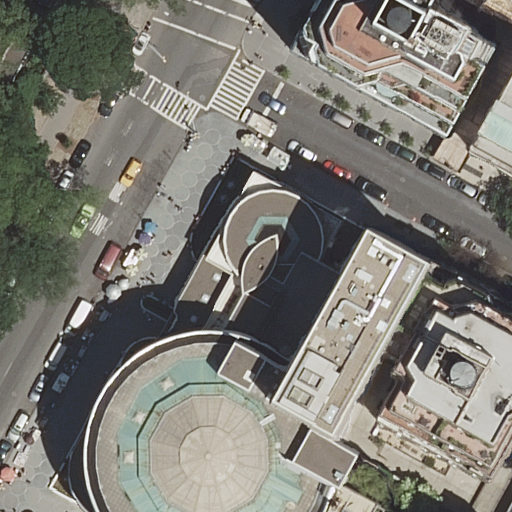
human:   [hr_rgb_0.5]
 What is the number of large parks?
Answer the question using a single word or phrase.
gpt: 1

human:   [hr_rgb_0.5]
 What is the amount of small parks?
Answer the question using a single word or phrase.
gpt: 0

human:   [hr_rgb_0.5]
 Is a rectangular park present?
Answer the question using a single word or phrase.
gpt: yes

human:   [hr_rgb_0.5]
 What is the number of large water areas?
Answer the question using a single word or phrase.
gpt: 0

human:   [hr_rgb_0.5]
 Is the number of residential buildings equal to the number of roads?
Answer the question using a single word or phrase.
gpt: no

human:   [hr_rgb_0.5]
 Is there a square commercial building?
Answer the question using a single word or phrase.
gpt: no

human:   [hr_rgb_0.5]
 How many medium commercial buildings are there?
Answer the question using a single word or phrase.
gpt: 0

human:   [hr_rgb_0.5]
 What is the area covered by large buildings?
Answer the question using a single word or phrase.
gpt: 2350m2

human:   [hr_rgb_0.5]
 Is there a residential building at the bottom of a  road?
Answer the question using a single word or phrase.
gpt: yes

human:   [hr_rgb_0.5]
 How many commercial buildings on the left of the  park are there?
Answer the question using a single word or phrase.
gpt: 0

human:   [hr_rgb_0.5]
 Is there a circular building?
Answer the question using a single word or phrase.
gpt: no

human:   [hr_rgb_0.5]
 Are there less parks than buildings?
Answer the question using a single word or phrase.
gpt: yes

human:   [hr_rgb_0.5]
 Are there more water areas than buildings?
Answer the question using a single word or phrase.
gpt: no

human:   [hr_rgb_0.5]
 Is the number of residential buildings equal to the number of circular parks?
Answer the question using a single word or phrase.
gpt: no

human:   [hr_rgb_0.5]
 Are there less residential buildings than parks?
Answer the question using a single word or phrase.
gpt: no

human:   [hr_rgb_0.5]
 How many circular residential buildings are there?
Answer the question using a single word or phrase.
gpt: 0

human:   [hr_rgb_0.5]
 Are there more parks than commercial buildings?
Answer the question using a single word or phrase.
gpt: yes

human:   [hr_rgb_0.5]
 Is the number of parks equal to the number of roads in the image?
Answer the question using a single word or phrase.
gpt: no

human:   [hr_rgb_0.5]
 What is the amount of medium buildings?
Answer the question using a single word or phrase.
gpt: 2

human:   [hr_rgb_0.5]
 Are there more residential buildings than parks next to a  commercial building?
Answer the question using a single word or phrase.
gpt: yes

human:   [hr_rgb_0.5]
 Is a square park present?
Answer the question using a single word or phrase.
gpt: no

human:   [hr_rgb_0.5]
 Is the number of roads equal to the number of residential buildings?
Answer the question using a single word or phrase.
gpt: no

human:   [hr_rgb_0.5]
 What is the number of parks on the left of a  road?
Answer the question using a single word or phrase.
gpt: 1

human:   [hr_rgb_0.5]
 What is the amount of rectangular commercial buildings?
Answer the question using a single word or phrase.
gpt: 0

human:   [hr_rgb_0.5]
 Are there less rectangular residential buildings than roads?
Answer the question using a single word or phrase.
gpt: yes

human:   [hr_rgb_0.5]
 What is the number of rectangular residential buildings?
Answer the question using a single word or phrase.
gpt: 2

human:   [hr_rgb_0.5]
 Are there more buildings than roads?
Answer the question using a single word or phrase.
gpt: no

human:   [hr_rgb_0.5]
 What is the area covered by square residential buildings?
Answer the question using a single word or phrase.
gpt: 0m2

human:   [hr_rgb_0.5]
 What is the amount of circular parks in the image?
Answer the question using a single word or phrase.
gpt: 0

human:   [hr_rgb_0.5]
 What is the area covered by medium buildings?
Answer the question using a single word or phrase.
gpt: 420m2

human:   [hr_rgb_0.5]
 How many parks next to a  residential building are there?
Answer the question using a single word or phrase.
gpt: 1

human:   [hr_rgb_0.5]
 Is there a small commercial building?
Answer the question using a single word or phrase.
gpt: no

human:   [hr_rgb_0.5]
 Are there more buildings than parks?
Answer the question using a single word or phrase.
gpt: yes

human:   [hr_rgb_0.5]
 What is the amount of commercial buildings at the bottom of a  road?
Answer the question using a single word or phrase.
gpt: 0

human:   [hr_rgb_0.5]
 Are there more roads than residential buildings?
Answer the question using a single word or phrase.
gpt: yes

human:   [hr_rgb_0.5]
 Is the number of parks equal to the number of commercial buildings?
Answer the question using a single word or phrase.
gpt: no